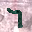
Label: 7